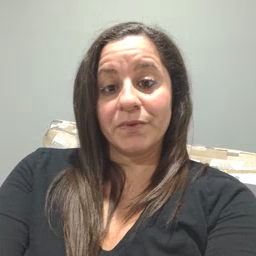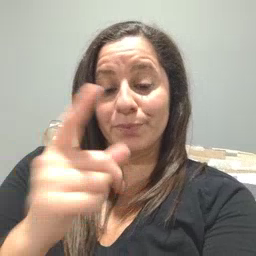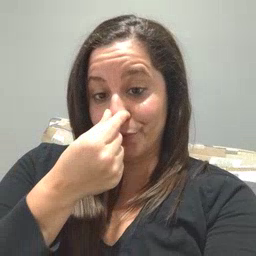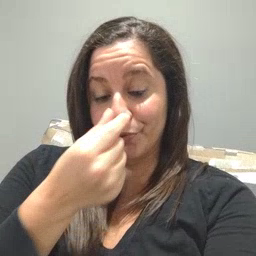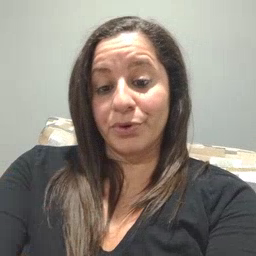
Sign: potty